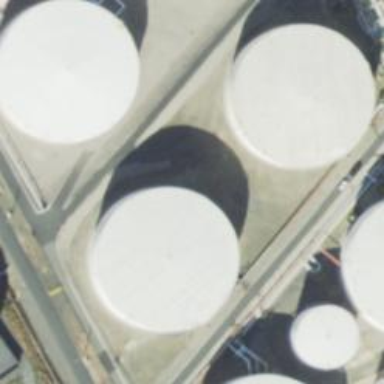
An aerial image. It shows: Storage tank building.